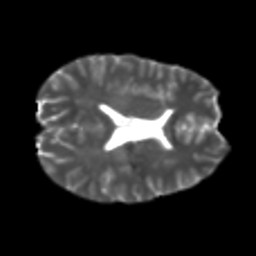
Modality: T2w
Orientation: axial
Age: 21
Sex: male
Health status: healthy
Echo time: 0.074 s